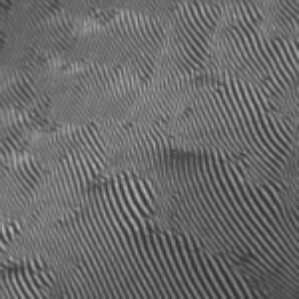
Label: frost